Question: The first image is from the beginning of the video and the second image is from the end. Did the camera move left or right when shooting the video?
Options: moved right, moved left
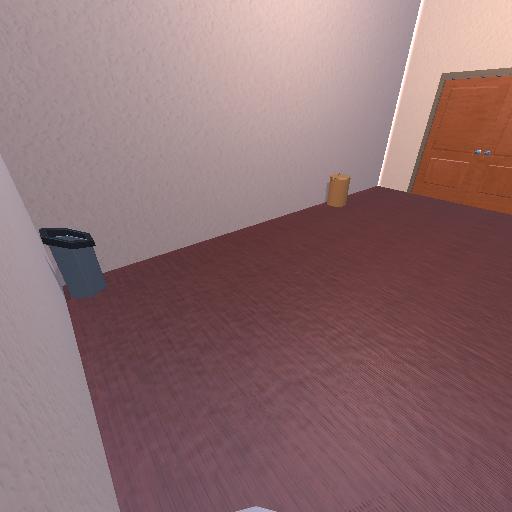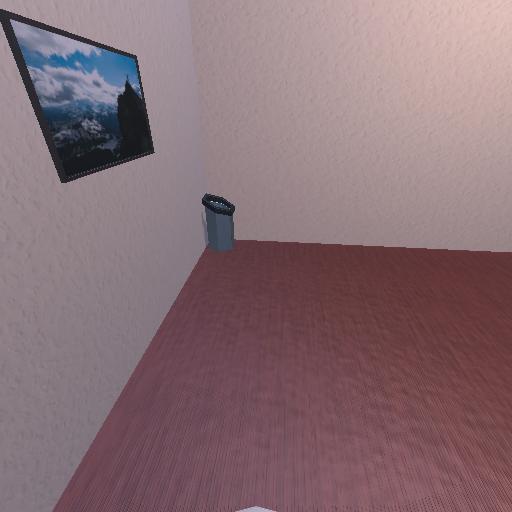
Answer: moved right